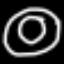
Label: donut